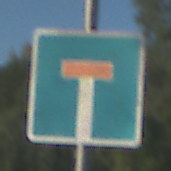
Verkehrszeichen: Sackgasse
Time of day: MorningAfternoon
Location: Outdoor (Nature)
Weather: Clear
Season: NotSpecified
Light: Natural